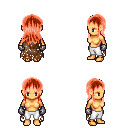
a pixel art fantasy rpg character, female body template, human, tanned skin, brown tattered cape, white pants, red unkempt hairstyle, metal gloves, four views (front, back, left, right), 2x2 character sprite sheet, small pixel art, hard edges, no anti-aliasing